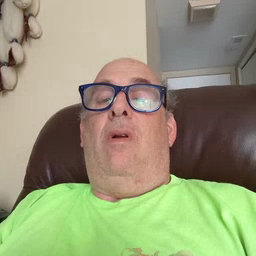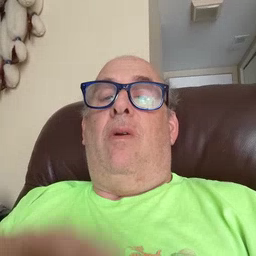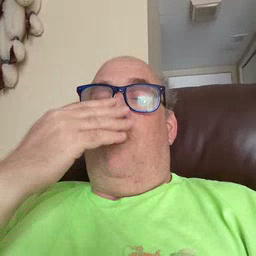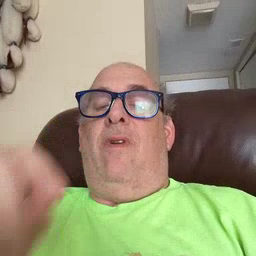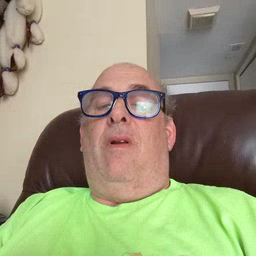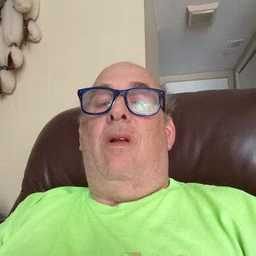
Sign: wolf